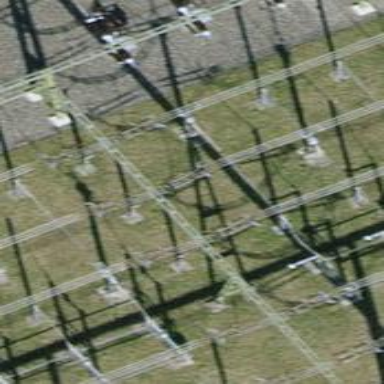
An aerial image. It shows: Bay for power lines.